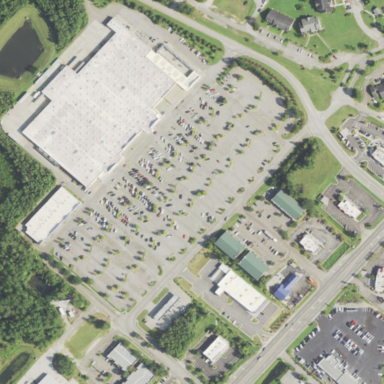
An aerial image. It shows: Retail area.